Aerial crown-view tile of a tropical tree (Barro Colorado Island, Panama), acquired 20250414:
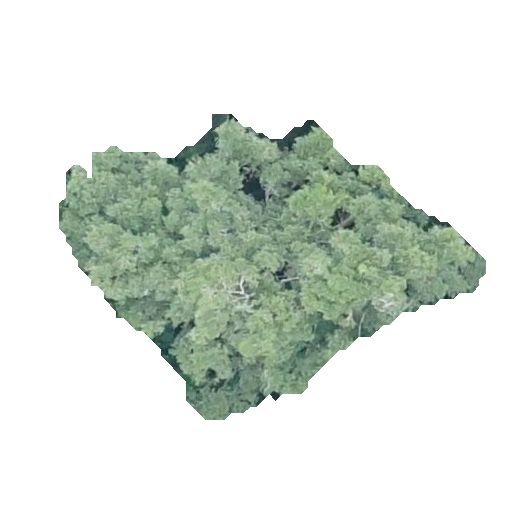
Species: Brosimum alicastrum
GBIF accepted scientific name: Brosimum alicastrum
Crown area: 112.15 m²